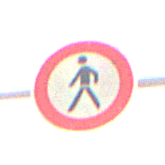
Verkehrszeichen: VerbotFussgaenger
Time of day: Midday
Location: Outdoor (Suburban)
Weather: PartlyCloudy
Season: NotSpecified
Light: Natural